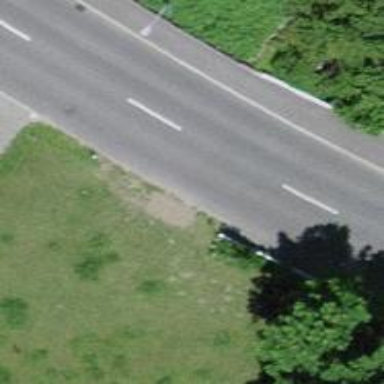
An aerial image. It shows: Secondary road with asphalt surface passing over bridge.